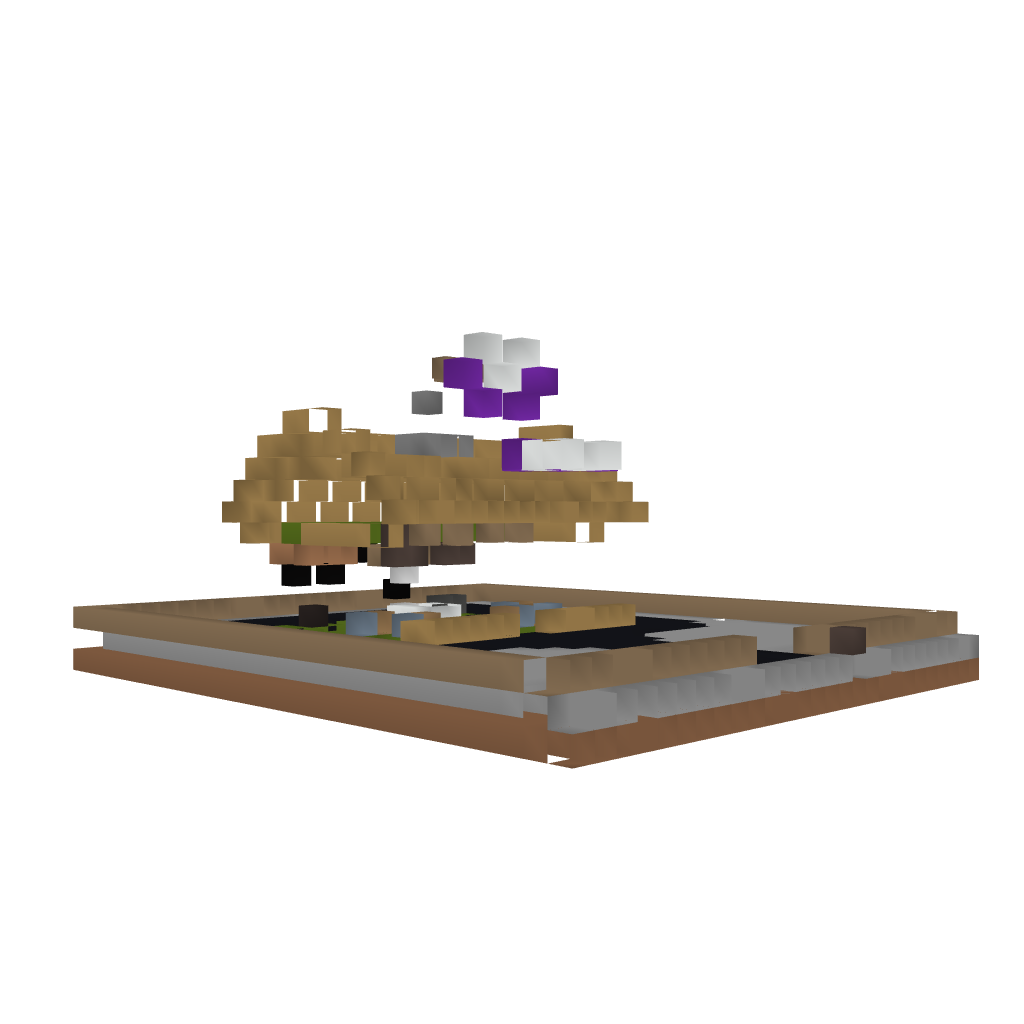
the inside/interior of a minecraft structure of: The Krusty Krab